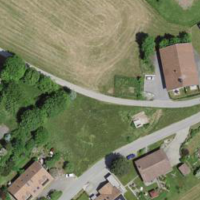
EUNIS habitat code: 55
Species observed at this site:
Salvia pratensis